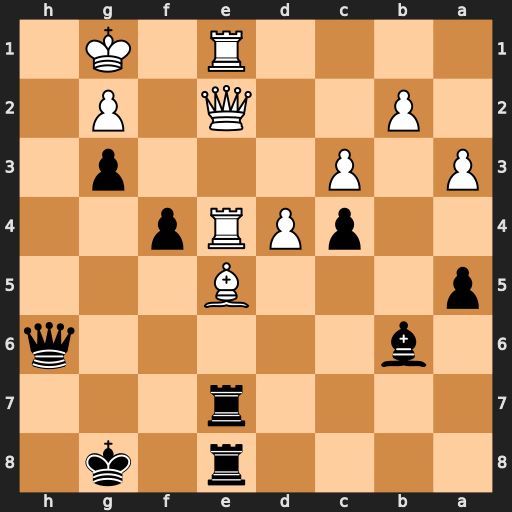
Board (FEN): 4r1k1/4r3/1b5q/p3B3/2pPRp2/P1P3p1/1P2Q1P1/4R1K1
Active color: b
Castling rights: -
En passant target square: -
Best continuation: Qh2+ Kf1 Qh1#